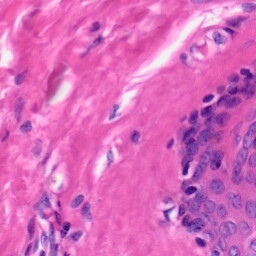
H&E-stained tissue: Skin